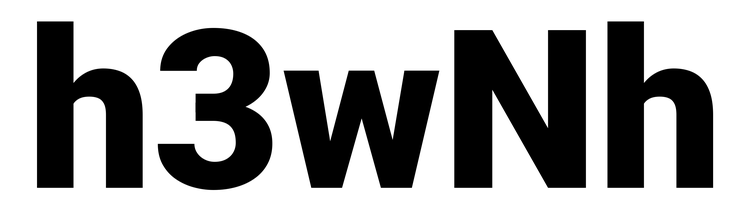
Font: Roboto_Black